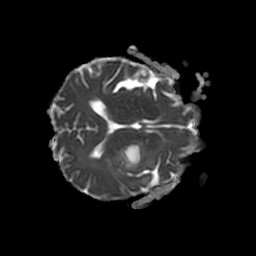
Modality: ADC
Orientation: axial
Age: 67
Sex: female
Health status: ill
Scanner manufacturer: philips
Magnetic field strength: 3 T
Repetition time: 3.8 s
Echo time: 0.09 s